Aerial crown-view tile of a tropical tree (Barro Colorado Island, Panama), acquired 20250414:
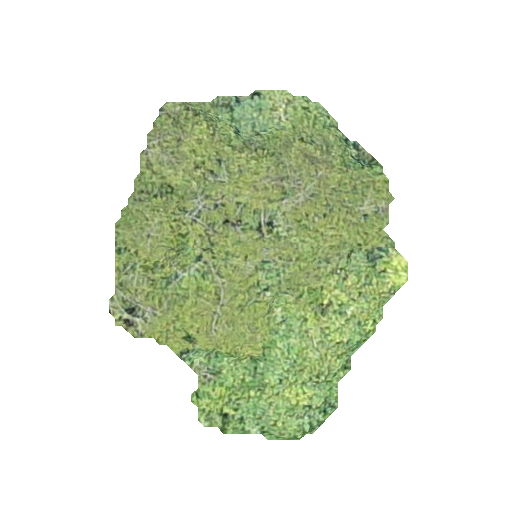
Species: Quararibea stenophylla
GBIF accepted scientific name: Quararibea stenophylla
Crown area: 108.782 m²